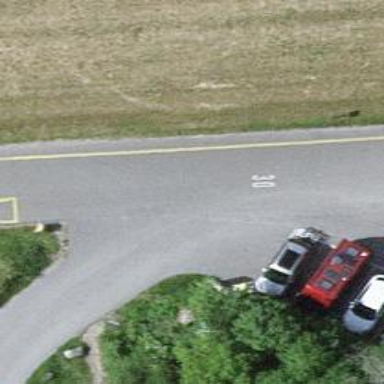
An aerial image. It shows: Tertiary road with asphalt surface.